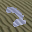
Label: 2